Interaction volume radius: 5 \u00c5
Interaction volume height: 35 \u00c5
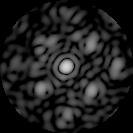
Disorder parameter: 0.4739